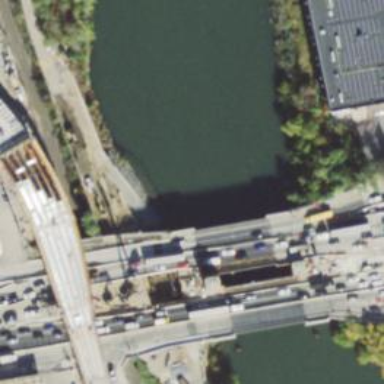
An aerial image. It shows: Secondary road crossing bascule bridge.